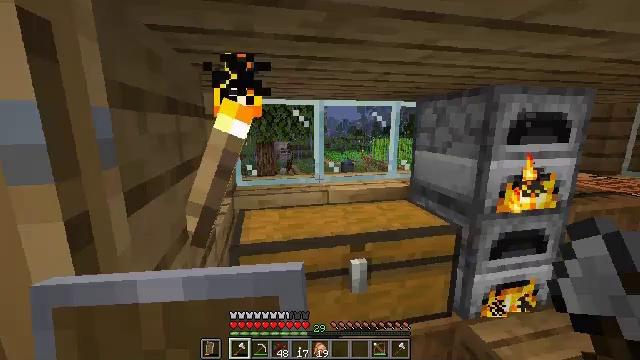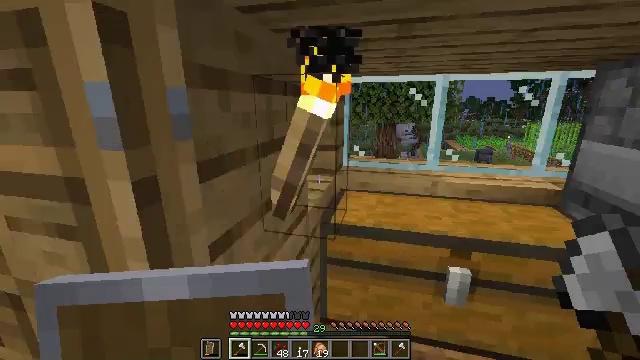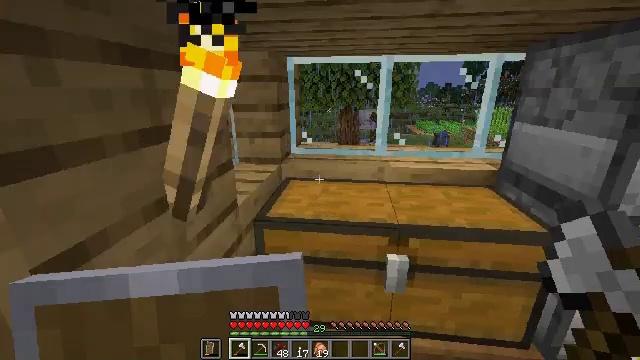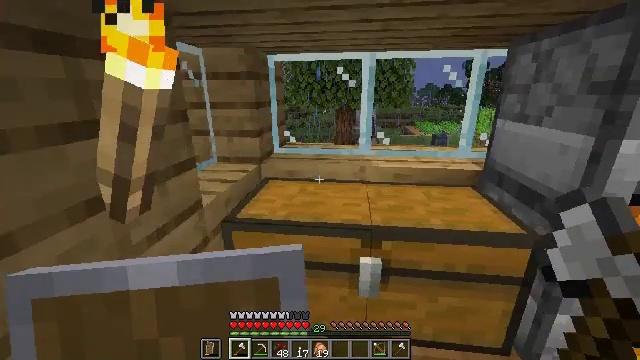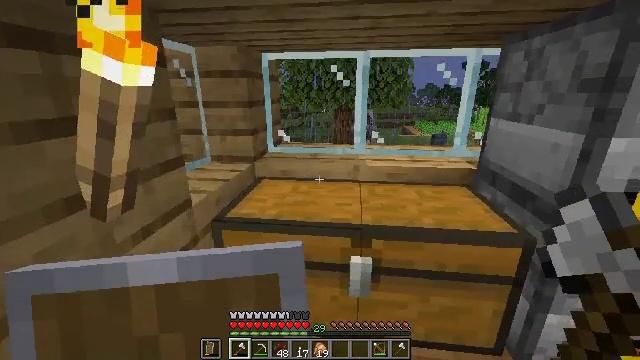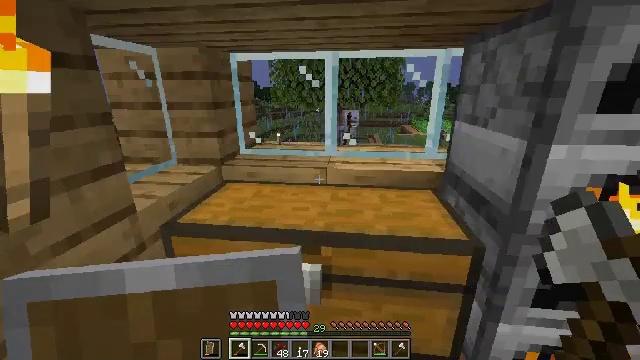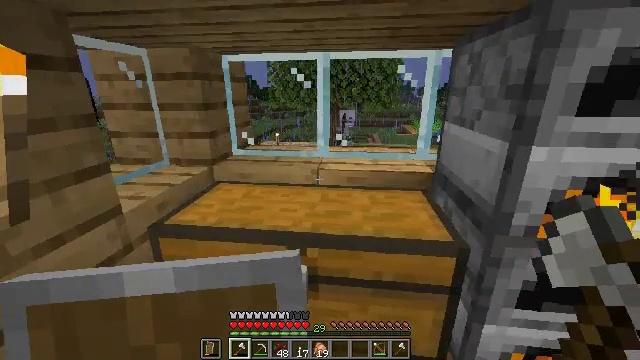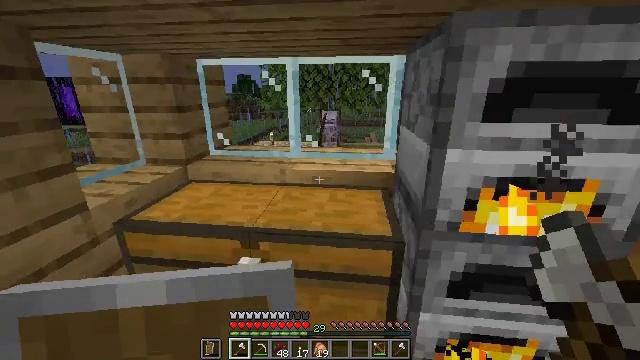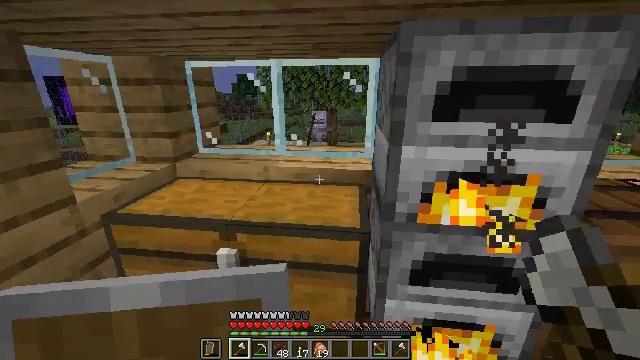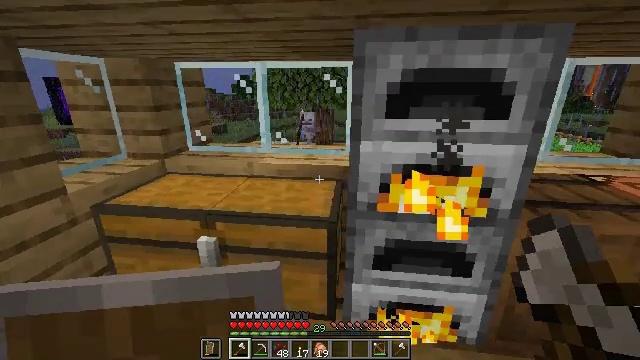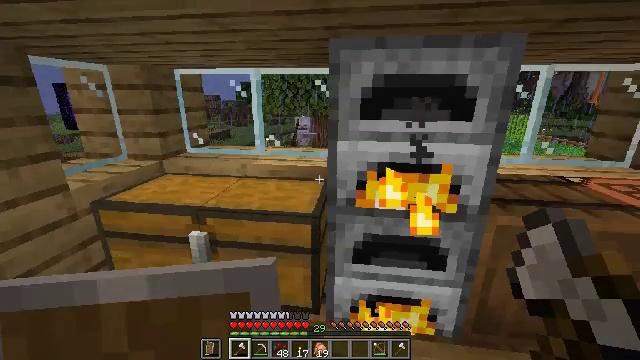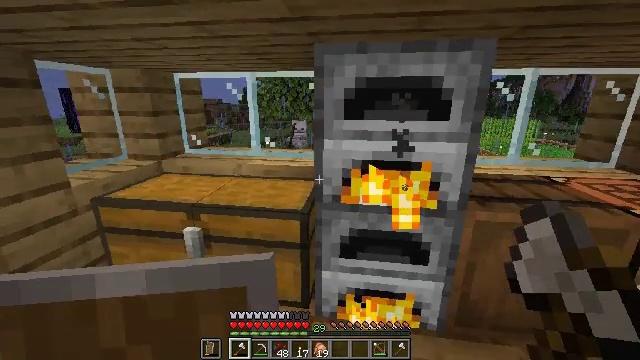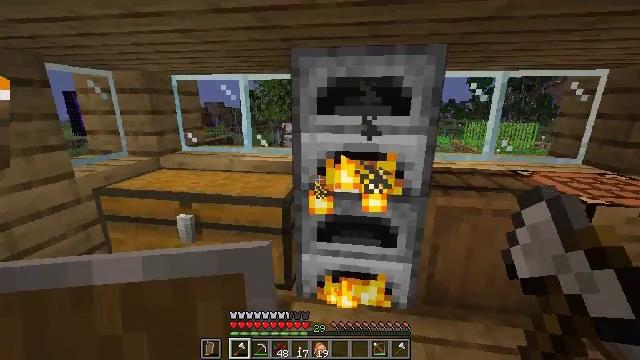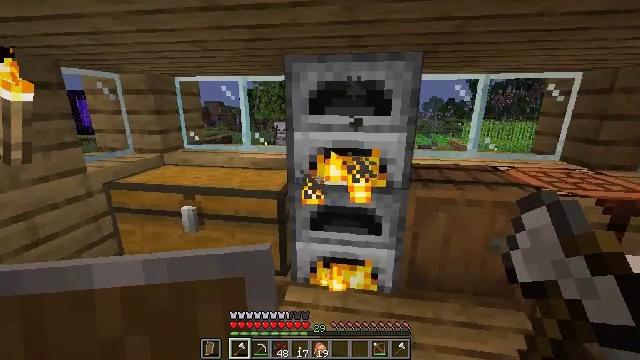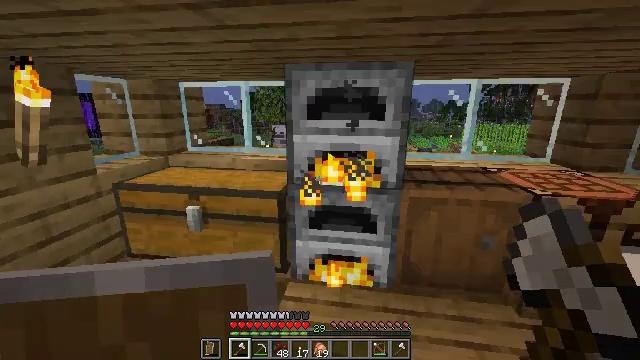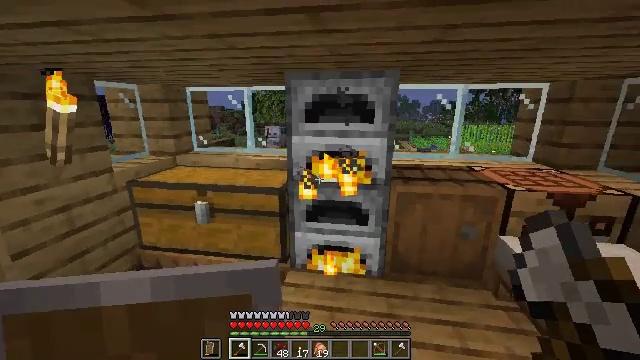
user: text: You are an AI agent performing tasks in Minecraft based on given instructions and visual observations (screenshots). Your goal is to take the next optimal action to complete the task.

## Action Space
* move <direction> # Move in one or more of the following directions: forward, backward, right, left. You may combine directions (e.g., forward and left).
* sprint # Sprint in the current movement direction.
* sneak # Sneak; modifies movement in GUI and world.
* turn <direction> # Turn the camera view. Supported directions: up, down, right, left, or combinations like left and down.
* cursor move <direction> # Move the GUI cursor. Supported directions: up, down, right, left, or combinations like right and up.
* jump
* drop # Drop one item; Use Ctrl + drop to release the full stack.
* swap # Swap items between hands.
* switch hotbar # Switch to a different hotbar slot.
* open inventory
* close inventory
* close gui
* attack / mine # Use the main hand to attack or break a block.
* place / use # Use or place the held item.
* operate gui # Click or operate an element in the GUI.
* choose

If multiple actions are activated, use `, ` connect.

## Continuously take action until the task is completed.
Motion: motion action
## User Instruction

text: Combine blaze powder and ender pearl to create an ender eye.
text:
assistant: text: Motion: move forward and move right, turn left and down
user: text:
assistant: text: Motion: move forward and move right, turn right and down
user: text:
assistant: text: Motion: move right
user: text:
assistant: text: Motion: move right
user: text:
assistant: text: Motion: move right
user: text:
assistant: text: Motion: move back and move right
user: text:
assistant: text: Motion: move back and move right
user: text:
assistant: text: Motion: move back and move right
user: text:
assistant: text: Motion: move back and move right
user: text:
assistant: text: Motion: move back and move right, turn up
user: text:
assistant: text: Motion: move back and move right
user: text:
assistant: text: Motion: move back
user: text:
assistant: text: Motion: move back
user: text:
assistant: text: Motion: move back
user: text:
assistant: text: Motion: move back and move right
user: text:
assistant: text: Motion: move back and move right, turn left
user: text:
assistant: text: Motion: move right, turn left
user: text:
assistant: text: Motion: move right, turn left and down
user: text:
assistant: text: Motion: move right, turn left and down
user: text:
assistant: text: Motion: turn left and up
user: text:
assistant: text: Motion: turn right and up
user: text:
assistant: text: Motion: no_op
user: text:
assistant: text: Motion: no_op
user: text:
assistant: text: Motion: no_op
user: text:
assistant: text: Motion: move right
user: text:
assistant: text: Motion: move right
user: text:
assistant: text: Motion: move right
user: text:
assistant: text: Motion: move right
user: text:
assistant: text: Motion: no_op
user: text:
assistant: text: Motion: no_op